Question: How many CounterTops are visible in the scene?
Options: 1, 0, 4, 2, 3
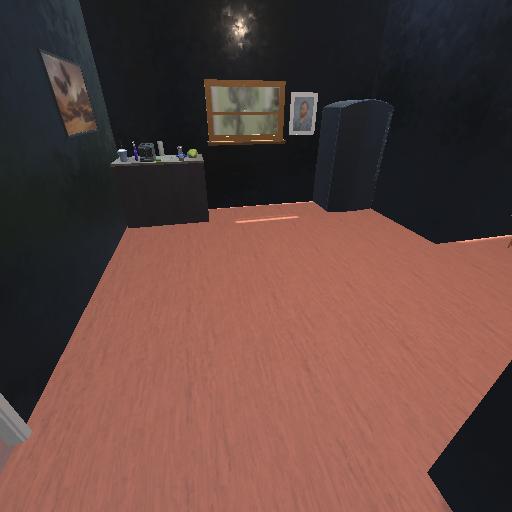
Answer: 1